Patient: sex M, age 62
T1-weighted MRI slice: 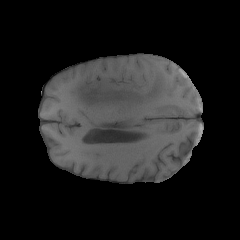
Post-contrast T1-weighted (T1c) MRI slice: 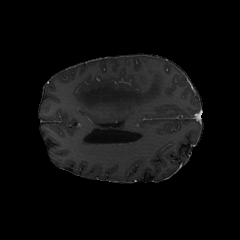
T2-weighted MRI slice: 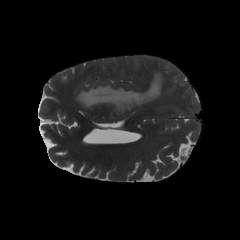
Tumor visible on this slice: yes
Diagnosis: Glioblastoma, IDH-wildtype
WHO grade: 4